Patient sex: M
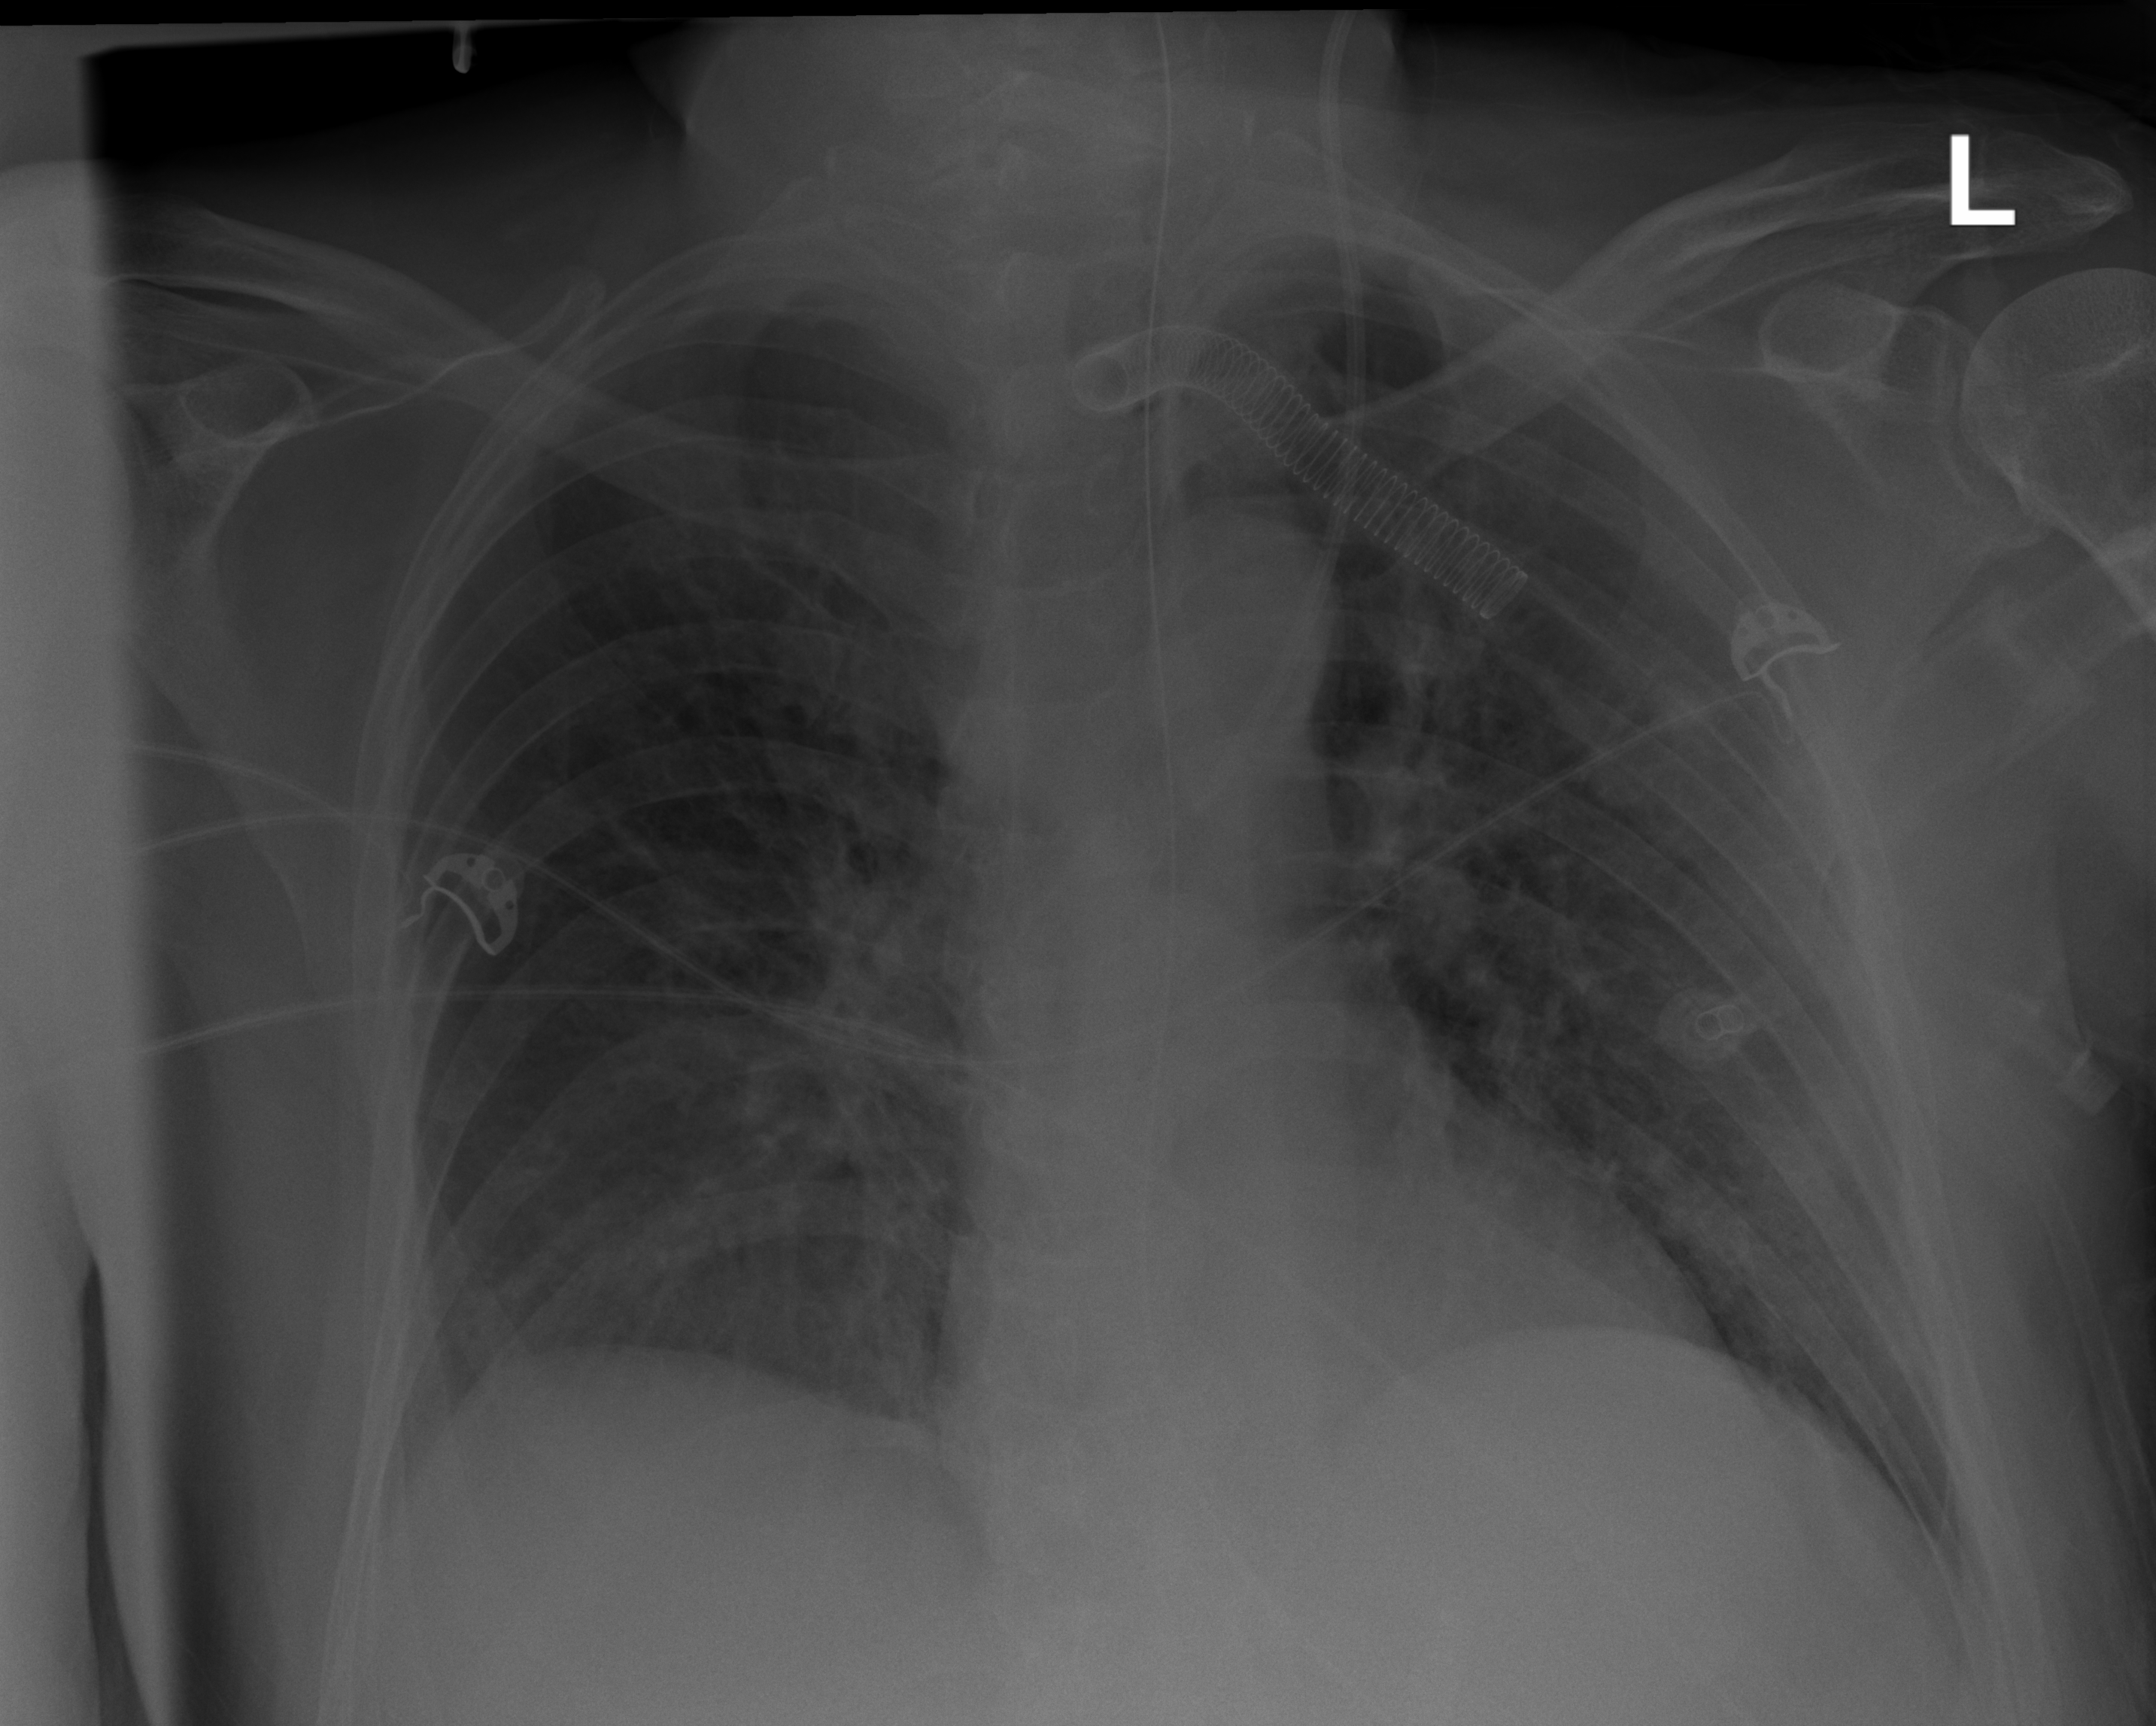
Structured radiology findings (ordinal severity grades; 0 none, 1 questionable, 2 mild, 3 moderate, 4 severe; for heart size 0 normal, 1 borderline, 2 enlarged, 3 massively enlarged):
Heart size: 0
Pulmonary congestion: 1
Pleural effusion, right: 1
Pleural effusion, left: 0
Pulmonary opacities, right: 2
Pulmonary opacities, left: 2
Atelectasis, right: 2
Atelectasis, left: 2